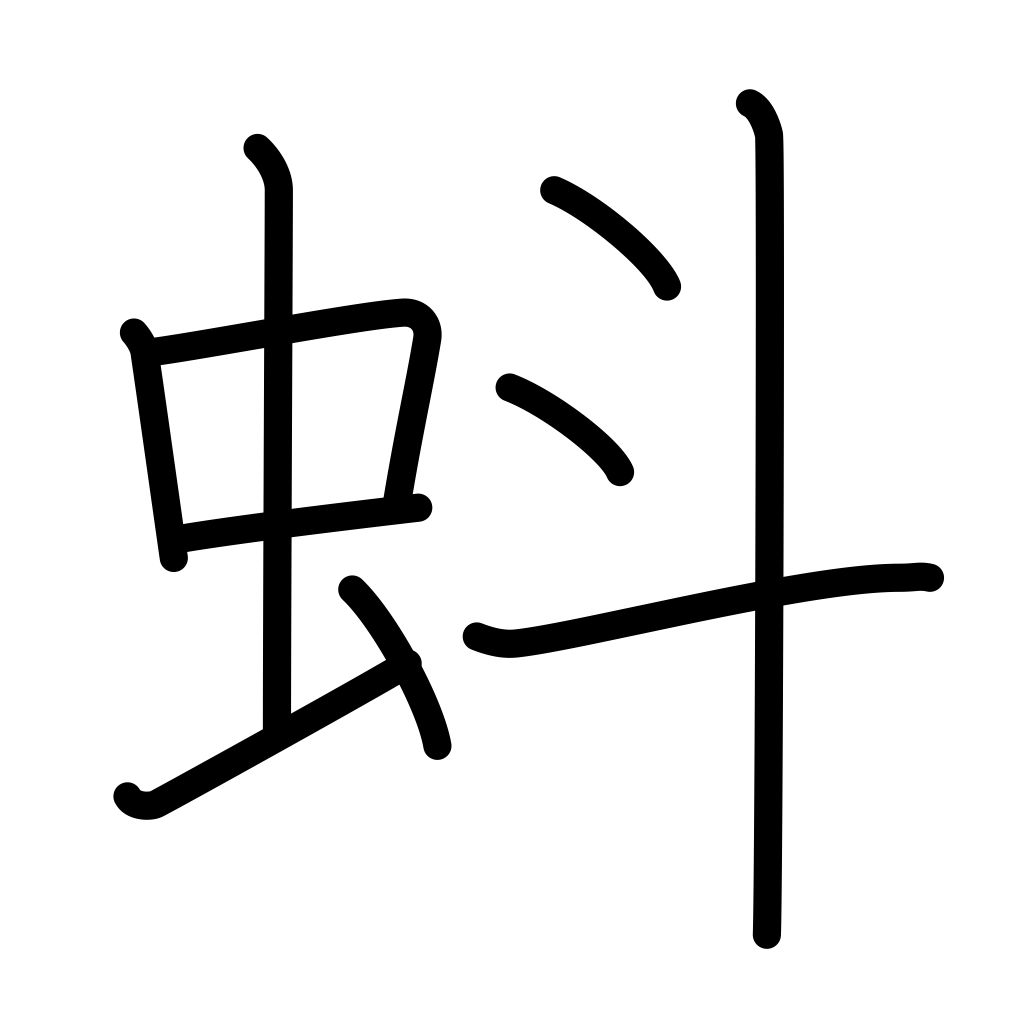
Meaning: tadpole